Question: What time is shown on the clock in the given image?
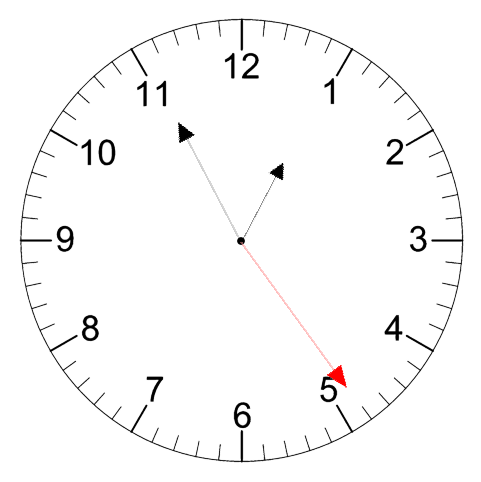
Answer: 12:55:24